Field crop: maize
Growth stage: 2
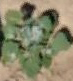
Species: chenopodium